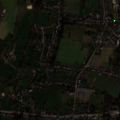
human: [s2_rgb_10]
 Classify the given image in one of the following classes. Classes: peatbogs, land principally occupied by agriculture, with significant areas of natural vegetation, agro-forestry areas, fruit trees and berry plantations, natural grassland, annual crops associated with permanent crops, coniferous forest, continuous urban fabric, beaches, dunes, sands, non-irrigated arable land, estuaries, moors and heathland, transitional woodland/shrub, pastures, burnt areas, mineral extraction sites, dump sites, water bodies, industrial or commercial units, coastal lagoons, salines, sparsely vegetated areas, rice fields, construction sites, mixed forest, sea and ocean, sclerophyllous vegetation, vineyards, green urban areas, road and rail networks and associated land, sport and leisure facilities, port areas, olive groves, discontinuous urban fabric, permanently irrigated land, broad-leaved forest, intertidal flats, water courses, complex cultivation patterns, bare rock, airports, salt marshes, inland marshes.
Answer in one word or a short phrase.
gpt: discontinuous urban fabric, mineral extraction sites, non-irrigated arable land, pastures, complex cultivation patterns, land principally occupied by agriculture, with significant areas of natural vegetation